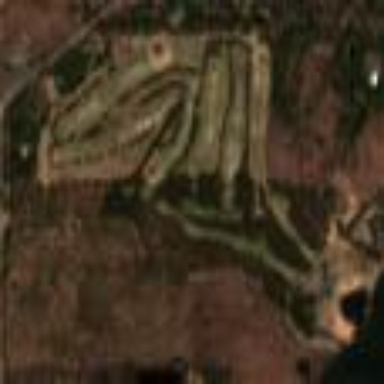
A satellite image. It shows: Golf course.